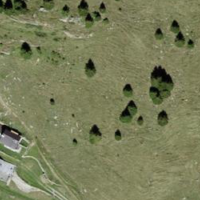
EUNIS habitat code: 26
Species observed at this site:
Clinopodium alpinum